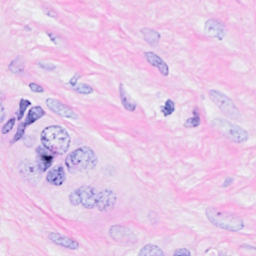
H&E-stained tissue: Breast